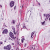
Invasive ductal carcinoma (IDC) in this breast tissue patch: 1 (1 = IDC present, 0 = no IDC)